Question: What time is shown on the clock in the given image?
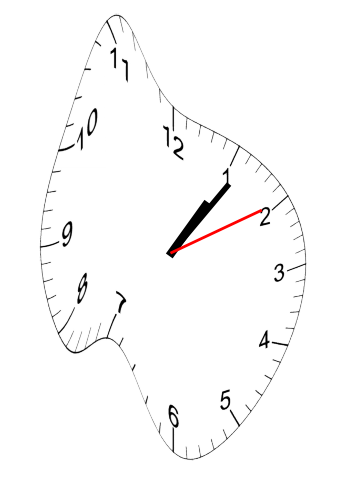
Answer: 01:06:10